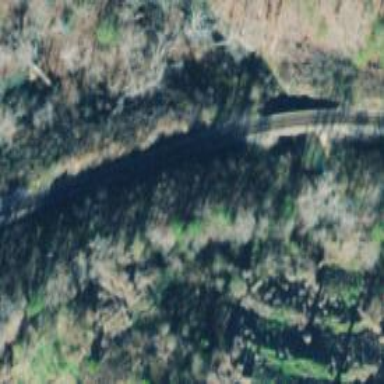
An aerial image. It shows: Railway track.